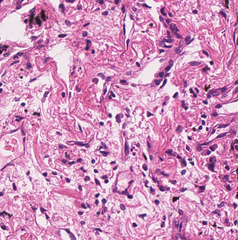
Tumor epithelial tissue: no
Tumor-associated stroma tissue: yes
Normal tissue: no